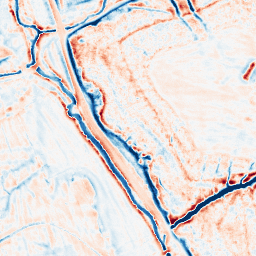
Category: edge_preserving
Decomposition family: bilateral
Decomposition parameters: d: 15
sigma_color: 75
sigma_space: 100
Upsampling method: quintic
Upsampling parameters: scale: 2
Upsampling scale: 2